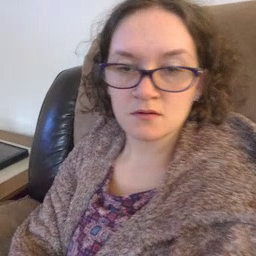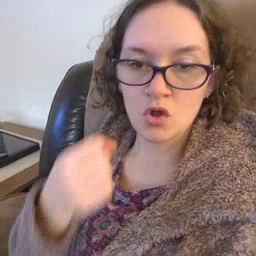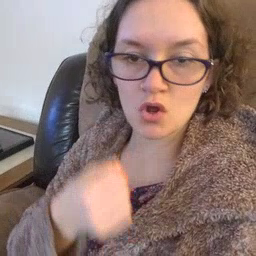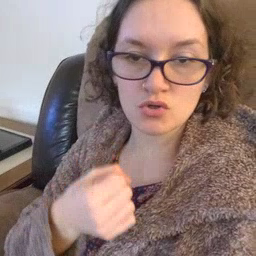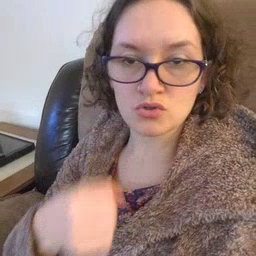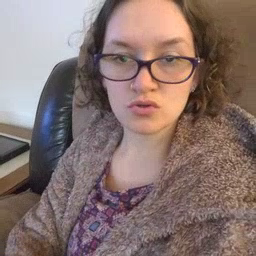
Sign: car